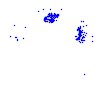
Particle: electron